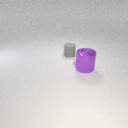
large purple metal cylinder to the right of small gray rubber cylinder